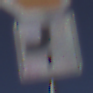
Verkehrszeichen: VerlaufVorfahrtsstrasse7
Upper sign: Stop
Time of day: Midday
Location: Outdoor (Nature)
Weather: Clear
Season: NotSpecified
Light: Natural